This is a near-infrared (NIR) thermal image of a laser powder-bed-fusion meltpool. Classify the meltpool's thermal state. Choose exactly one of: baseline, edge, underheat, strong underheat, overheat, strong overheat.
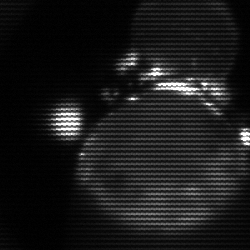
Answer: edge